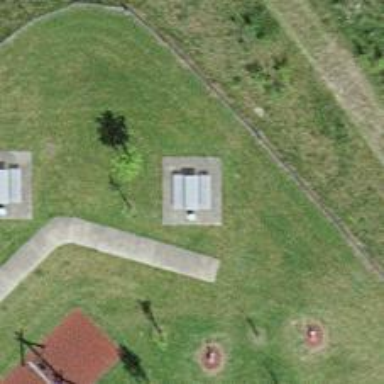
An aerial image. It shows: Picnic table located in leisure land area.